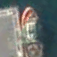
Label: Towing_vessel